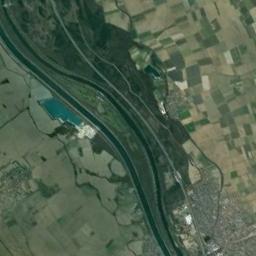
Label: river